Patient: sex F, age 53
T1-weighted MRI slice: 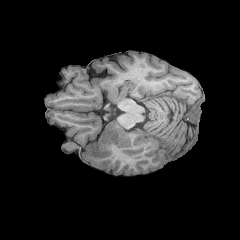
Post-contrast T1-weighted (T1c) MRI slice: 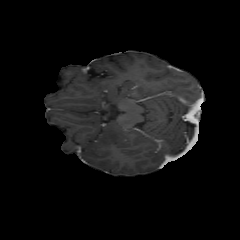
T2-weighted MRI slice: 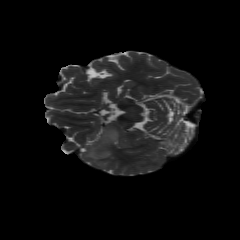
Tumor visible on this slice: yes
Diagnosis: Astrocytoma, IDH-wildtype
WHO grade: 3